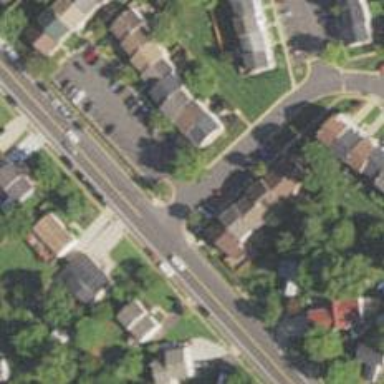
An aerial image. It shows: Residential road with asphalt surface. Sidewalk is present on the left side.